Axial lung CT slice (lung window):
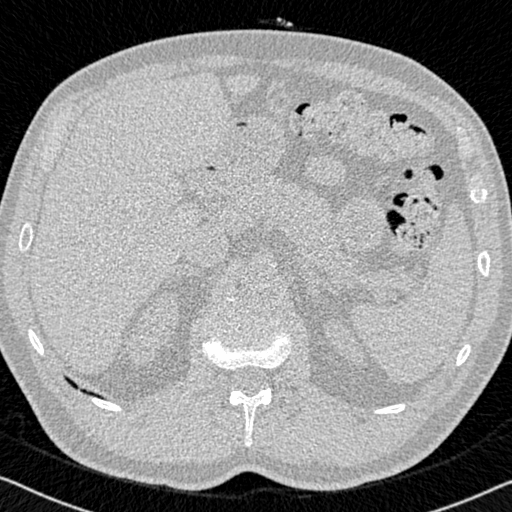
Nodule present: no